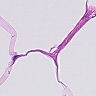
Metastatic tissue present: no